Aerial crown-view tile of a tropical tree (Barro Colorado Island, Panama), acquired 20250616:
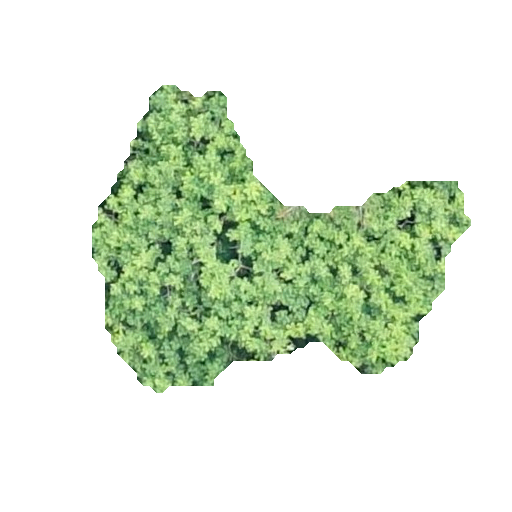
Species: Spondias mombin
GBIF accepted scientific name: Spondias mombin
Crown area: 99.426 m²